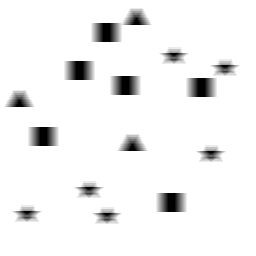
Squares: 6
Triangles: 3
Stars: 6
Total shapes: 15